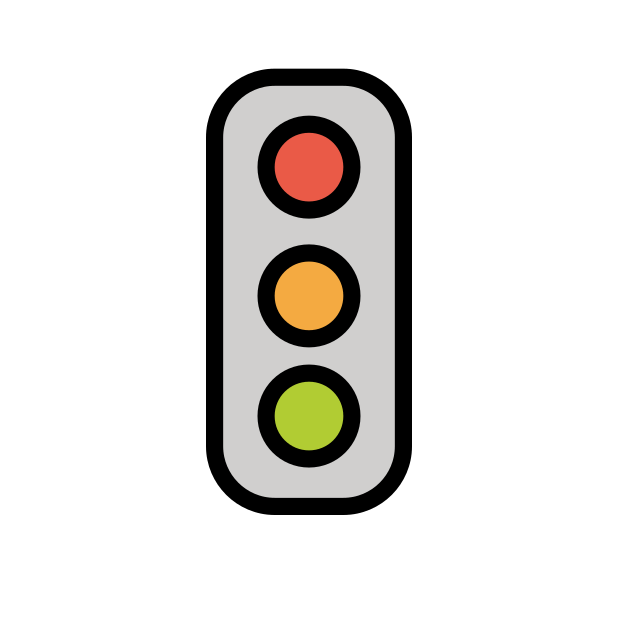
vertical traffic light